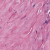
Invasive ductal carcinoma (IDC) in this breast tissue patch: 1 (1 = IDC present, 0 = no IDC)